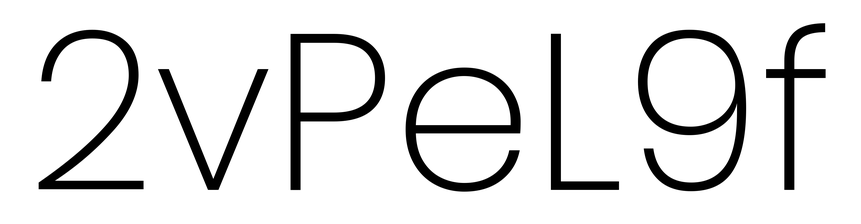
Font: Poppins-ExtraLight